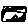
Label: flower